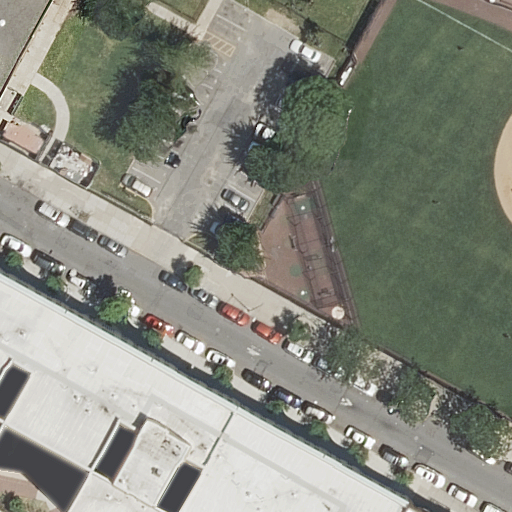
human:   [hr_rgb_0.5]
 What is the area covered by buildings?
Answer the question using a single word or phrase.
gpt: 2331m2

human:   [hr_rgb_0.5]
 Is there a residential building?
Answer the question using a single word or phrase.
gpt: yes

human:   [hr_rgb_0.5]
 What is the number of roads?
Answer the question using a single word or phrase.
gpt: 4

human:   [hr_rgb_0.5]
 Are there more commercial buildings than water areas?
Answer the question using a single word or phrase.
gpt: no

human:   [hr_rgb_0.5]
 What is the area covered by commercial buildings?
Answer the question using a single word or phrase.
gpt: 0m2

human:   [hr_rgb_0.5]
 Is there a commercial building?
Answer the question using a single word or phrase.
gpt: no

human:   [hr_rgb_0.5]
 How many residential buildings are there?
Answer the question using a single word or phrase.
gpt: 6

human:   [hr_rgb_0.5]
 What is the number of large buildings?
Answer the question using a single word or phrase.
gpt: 1

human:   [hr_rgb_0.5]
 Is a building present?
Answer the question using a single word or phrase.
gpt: yes

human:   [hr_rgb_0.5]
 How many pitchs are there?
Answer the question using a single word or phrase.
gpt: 1

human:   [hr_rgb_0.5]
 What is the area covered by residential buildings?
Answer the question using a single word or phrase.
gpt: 2331m2

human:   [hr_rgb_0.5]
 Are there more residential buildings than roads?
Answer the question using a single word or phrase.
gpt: yes

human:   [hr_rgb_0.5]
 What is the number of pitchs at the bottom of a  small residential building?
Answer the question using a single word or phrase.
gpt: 0

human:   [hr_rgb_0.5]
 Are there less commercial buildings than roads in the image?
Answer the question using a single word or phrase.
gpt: yes

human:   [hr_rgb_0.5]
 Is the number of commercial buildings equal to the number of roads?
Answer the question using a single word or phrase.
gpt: no

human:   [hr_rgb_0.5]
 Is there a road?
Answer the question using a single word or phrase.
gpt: yes

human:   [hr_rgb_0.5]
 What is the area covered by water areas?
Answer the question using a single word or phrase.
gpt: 0m2

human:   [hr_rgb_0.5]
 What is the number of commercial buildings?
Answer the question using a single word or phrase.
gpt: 0

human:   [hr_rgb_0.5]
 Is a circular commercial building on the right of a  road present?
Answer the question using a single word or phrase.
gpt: no

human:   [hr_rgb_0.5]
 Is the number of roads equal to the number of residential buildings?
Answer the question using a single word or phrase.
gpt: no

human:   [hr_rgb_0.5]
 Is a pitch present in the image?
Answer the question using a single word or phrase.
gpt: yes

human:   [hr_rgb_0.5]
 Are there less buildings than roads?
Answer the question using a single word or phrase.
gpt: no

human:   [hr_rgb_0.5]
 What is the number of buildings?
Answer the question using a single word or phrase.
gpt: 6

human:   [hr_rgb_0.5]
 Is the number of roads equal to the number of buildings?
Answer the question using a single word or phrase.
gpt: no

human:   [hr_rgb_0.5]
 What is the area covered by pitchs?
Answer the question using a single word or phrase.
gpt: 3011m2

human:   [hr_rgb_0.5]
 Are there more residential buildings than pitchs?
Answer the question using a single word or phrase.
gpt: yes

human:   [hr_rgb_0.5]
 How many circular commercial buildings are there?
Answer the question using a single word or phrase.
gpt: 0

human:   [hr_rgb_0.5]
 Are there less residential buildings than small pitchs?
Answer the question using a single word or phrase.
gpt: no

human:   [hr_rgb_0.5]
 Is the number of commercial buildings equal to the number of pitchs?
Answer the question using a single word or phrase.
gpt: no

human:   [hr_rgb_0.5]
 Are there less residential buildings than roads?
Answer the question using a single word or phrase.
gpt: no

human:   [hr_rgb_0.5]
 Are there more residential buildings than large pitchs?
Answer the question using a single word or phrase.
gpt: yes

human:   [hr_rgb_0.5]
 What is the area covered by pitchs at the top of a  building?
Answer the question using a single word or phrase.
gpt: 3011m2

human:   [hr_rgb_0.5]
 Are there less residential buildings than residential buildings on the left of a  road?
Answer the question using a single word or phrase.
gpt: no

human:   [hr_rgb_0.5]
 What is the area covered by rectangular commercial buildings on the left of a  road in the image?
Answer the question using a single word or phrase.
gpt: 0m2

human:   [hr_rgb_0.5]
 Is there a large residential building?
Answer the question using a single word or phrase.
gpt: yes

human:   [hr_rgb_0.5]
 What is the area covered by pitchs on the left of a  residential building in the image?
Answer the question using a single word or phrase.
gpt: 0m2

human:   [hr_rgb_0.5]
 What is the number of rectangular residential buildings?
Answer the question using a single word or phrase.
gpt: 3

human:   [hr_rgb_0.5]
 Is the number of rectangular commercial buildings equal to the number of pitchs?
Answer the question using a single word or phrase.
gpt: no

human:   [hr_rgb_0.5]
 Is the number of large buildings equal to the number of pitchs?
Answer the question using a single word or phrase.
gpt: yes

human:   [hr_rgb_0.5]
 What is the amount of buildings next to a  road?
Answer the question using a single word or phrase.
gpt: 6

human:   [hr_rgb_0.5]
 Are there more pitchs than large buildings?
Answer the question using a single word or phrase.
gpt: no

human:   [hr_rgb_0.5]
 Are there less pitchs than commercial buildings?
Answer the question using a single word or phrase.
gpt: no

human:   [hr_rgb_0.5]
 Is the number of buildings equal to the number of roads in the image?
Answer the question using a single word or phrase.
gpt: no

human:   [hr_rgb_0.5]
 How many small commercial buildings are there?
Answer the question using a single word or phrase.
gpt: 0

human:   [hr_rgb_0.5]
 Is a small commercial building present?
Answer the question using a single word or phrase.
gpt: no

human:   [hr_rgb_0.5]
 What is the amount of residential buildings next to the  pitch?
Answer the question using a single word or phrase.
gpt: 6

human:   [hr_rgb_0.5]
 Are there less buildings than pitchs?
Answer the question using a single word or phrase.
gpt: no

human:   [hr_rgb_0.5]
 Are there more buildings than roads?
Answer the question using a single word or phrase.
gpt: yes

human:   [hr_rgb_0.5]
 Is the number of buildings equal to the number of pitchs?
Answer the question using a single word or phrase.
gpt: no

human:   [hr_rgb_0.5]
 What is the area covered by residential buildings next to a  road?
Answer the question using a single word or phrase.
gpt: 2331m2

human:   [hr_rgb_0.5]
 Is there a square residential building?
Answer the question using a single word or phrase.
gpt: no

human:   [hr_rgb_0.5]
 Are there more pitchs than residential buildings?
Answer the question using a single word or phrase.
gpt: no

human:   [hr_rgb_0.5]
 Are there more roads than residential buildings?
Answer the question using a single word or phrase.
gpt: no

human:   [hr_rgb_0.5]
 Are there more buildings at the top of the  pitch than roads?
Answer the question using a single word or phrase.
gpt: no

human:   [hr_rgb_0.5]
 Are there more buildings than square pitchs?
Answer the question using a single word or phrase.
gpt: yes

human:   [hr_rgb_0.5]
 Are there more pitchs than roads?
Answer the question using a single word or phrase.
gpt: no

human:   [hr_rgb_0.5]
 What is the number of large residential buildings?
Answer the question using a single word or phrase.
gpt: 1

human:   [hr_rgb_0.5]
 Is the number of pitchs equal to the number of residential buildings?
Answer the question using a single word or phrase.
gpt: no

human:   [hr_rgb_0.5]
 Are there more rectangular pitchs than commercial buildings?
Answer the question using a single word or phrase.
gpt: yes

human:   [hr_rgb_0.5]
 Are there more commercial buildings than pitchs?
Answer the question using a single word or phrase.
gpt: no

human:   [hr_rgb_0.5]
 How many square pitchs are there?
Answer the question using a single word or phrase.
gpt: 0

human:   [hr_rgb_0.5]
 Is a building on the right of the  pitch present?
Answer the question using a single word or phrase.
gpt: no

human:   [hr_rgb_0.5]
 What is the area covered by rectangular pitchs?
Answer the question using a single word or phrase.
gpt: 3011m2

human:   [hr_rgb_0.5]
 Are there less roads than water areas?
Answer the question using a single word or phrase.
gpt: no